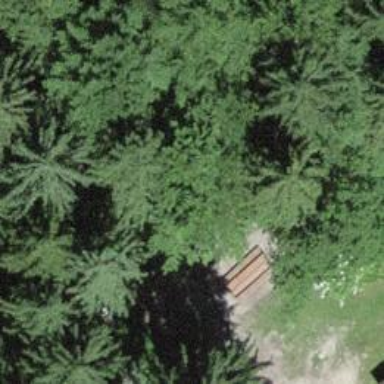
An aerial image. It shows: Barbecue facility.